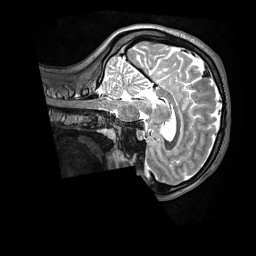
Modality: T2w
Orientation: sagittal
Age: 22
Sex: female
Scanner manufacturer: siemens
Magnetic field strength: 3 T
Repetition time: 3.2 s
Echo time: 0.562 s